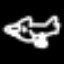
Label: airplane